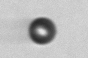
Label: bead